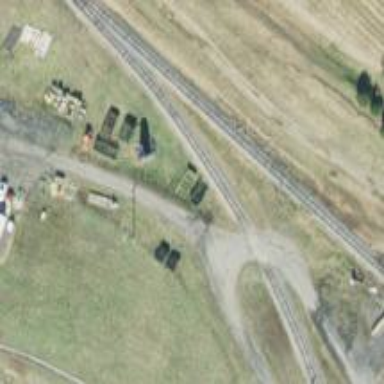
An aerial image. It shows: Railway spur service.